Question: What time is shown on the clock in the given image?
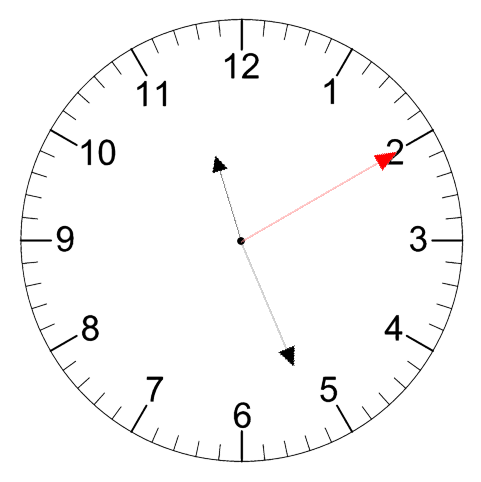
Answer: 11:26:10